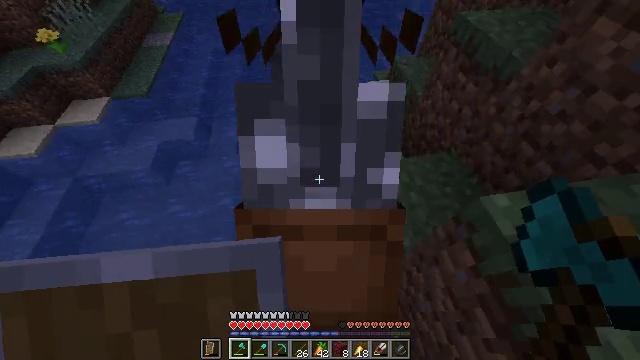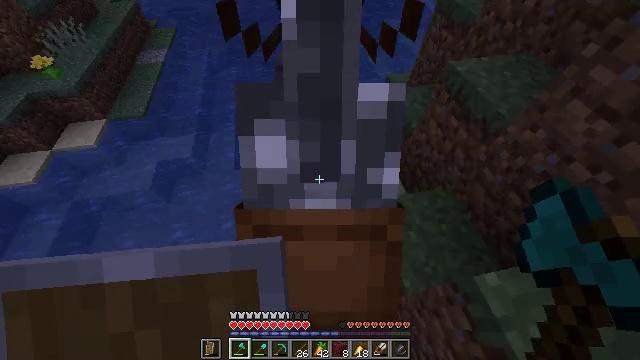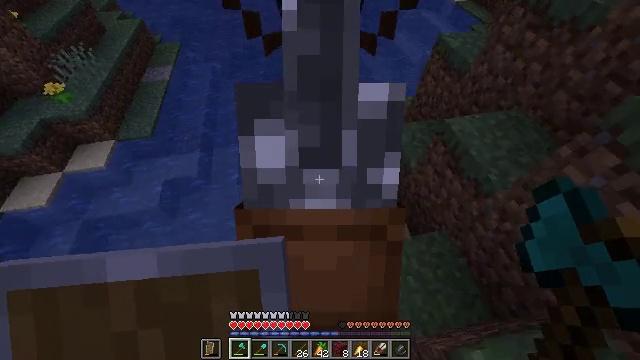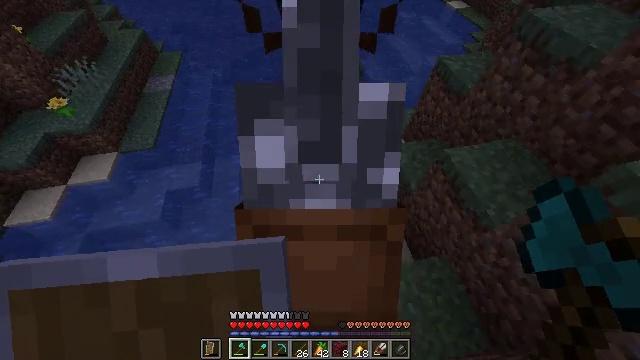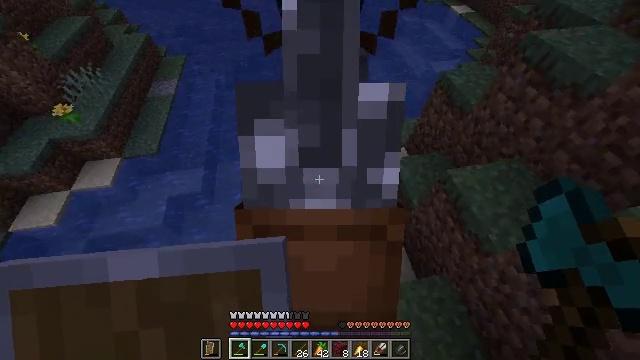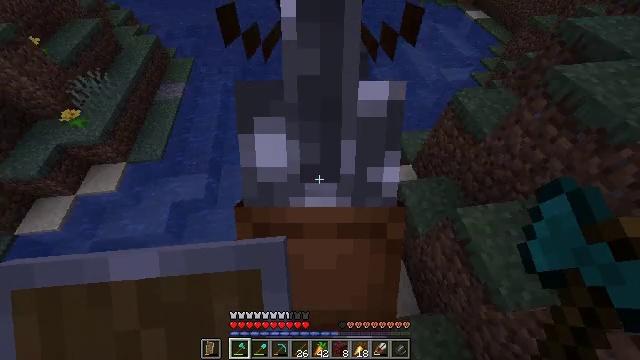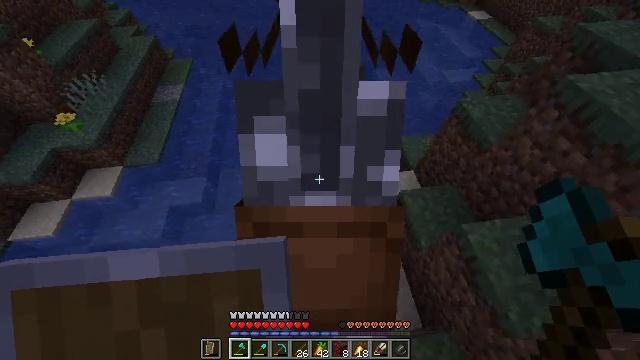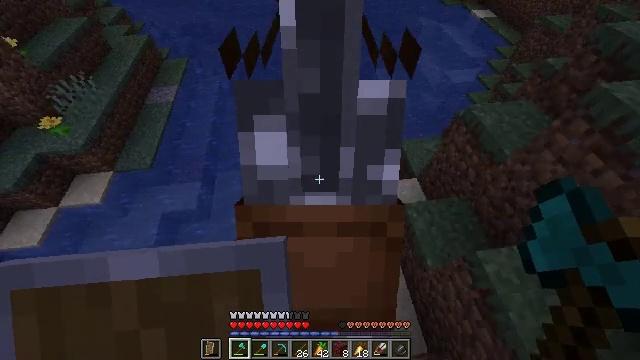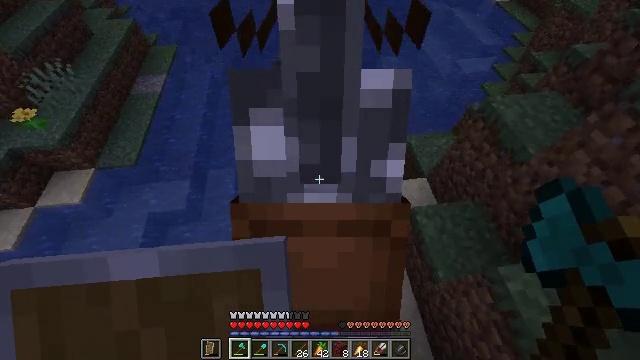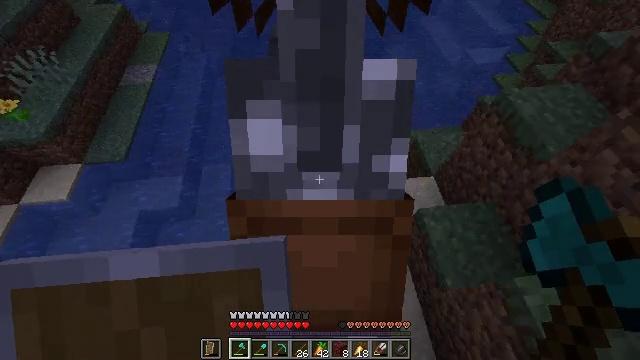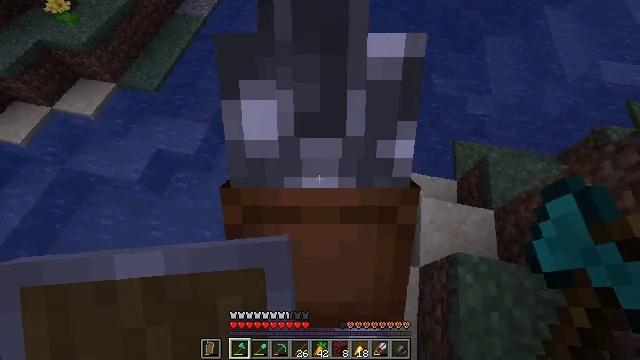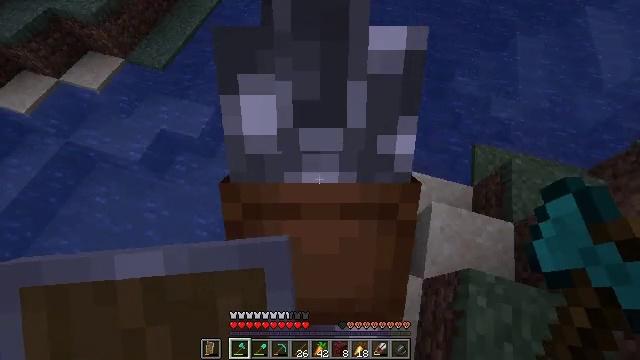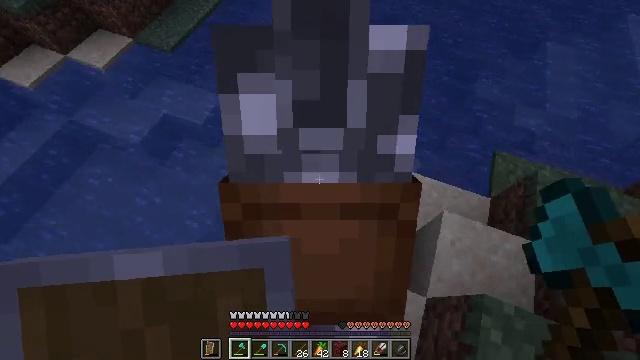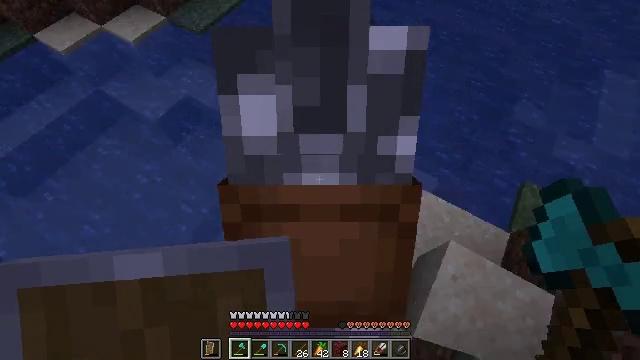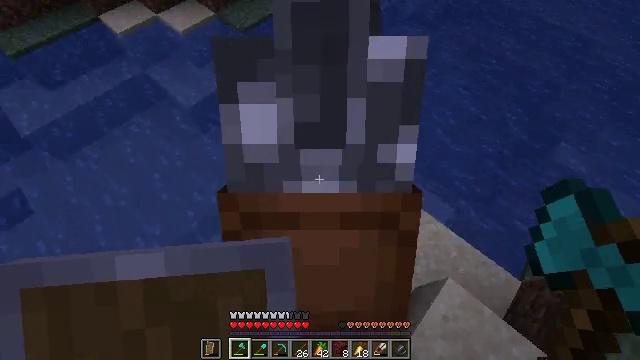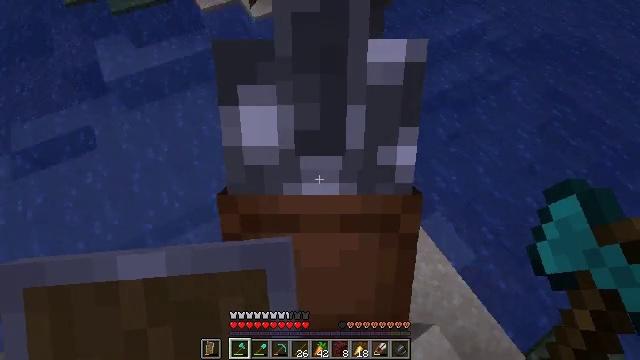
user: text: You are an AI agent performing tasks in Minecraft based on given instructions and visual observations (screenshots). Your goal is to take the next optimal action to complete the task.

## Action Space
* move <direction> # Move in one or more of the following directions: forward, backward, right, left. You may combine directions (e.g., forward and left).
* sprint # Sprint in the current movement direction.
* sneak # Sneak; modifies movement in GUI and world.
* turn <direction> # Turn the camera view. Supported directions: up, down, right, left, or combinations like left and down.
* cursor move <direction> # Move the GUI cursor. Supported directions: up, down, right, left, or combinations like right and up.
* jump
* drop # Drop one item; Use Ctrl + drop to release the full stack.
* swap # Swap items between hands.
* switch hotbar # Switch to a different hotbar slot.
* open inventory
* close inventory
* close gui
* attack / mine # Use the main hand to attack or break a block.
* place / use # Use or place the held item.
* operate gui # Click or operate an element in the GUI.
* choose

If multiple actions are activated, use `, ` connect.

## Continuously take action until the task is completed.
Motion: motion action
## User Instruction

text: Gather sand from the desert.
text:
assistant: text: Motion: move forward and move right
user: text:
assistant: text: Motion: move forward and move right
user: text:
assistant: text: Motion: move forward and move right
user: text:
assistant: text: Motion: move forward and move right, turn left
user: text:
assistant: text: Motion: move forward and move right
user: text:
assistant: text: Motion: move forward and move right
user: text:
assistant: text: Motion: no_op
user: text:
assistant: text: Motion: no_op
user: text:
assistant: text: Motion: turn left and down
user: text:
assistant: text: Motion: turn left and down
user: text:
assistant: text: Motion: turn left
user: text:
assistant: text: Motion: turn left
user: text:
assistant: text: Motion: turn left
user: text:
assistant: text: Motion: turn left and up
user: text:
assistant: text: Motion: turn left
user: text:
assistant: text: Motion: turn left and up
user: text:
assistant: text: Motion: move back, turn left
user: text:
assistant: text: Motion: move back
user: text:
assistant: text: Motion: move back
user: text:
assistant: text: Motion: move back
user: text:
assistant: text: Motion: no_op
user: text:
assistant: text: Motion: no_op
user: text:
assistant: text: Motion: no_op
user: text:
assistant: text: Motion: turn up
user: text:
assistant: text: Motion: move forward, turn right and up
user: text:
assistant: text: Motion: move forward, turn right and up
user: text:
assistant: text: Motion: move forward, sprint, turn right
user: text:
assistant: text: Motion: move forward, sprint, turn right, jump
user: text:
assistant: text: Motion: move forward, sprint, jump
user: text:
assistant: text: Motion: move forward, sprint, jump